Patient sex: F
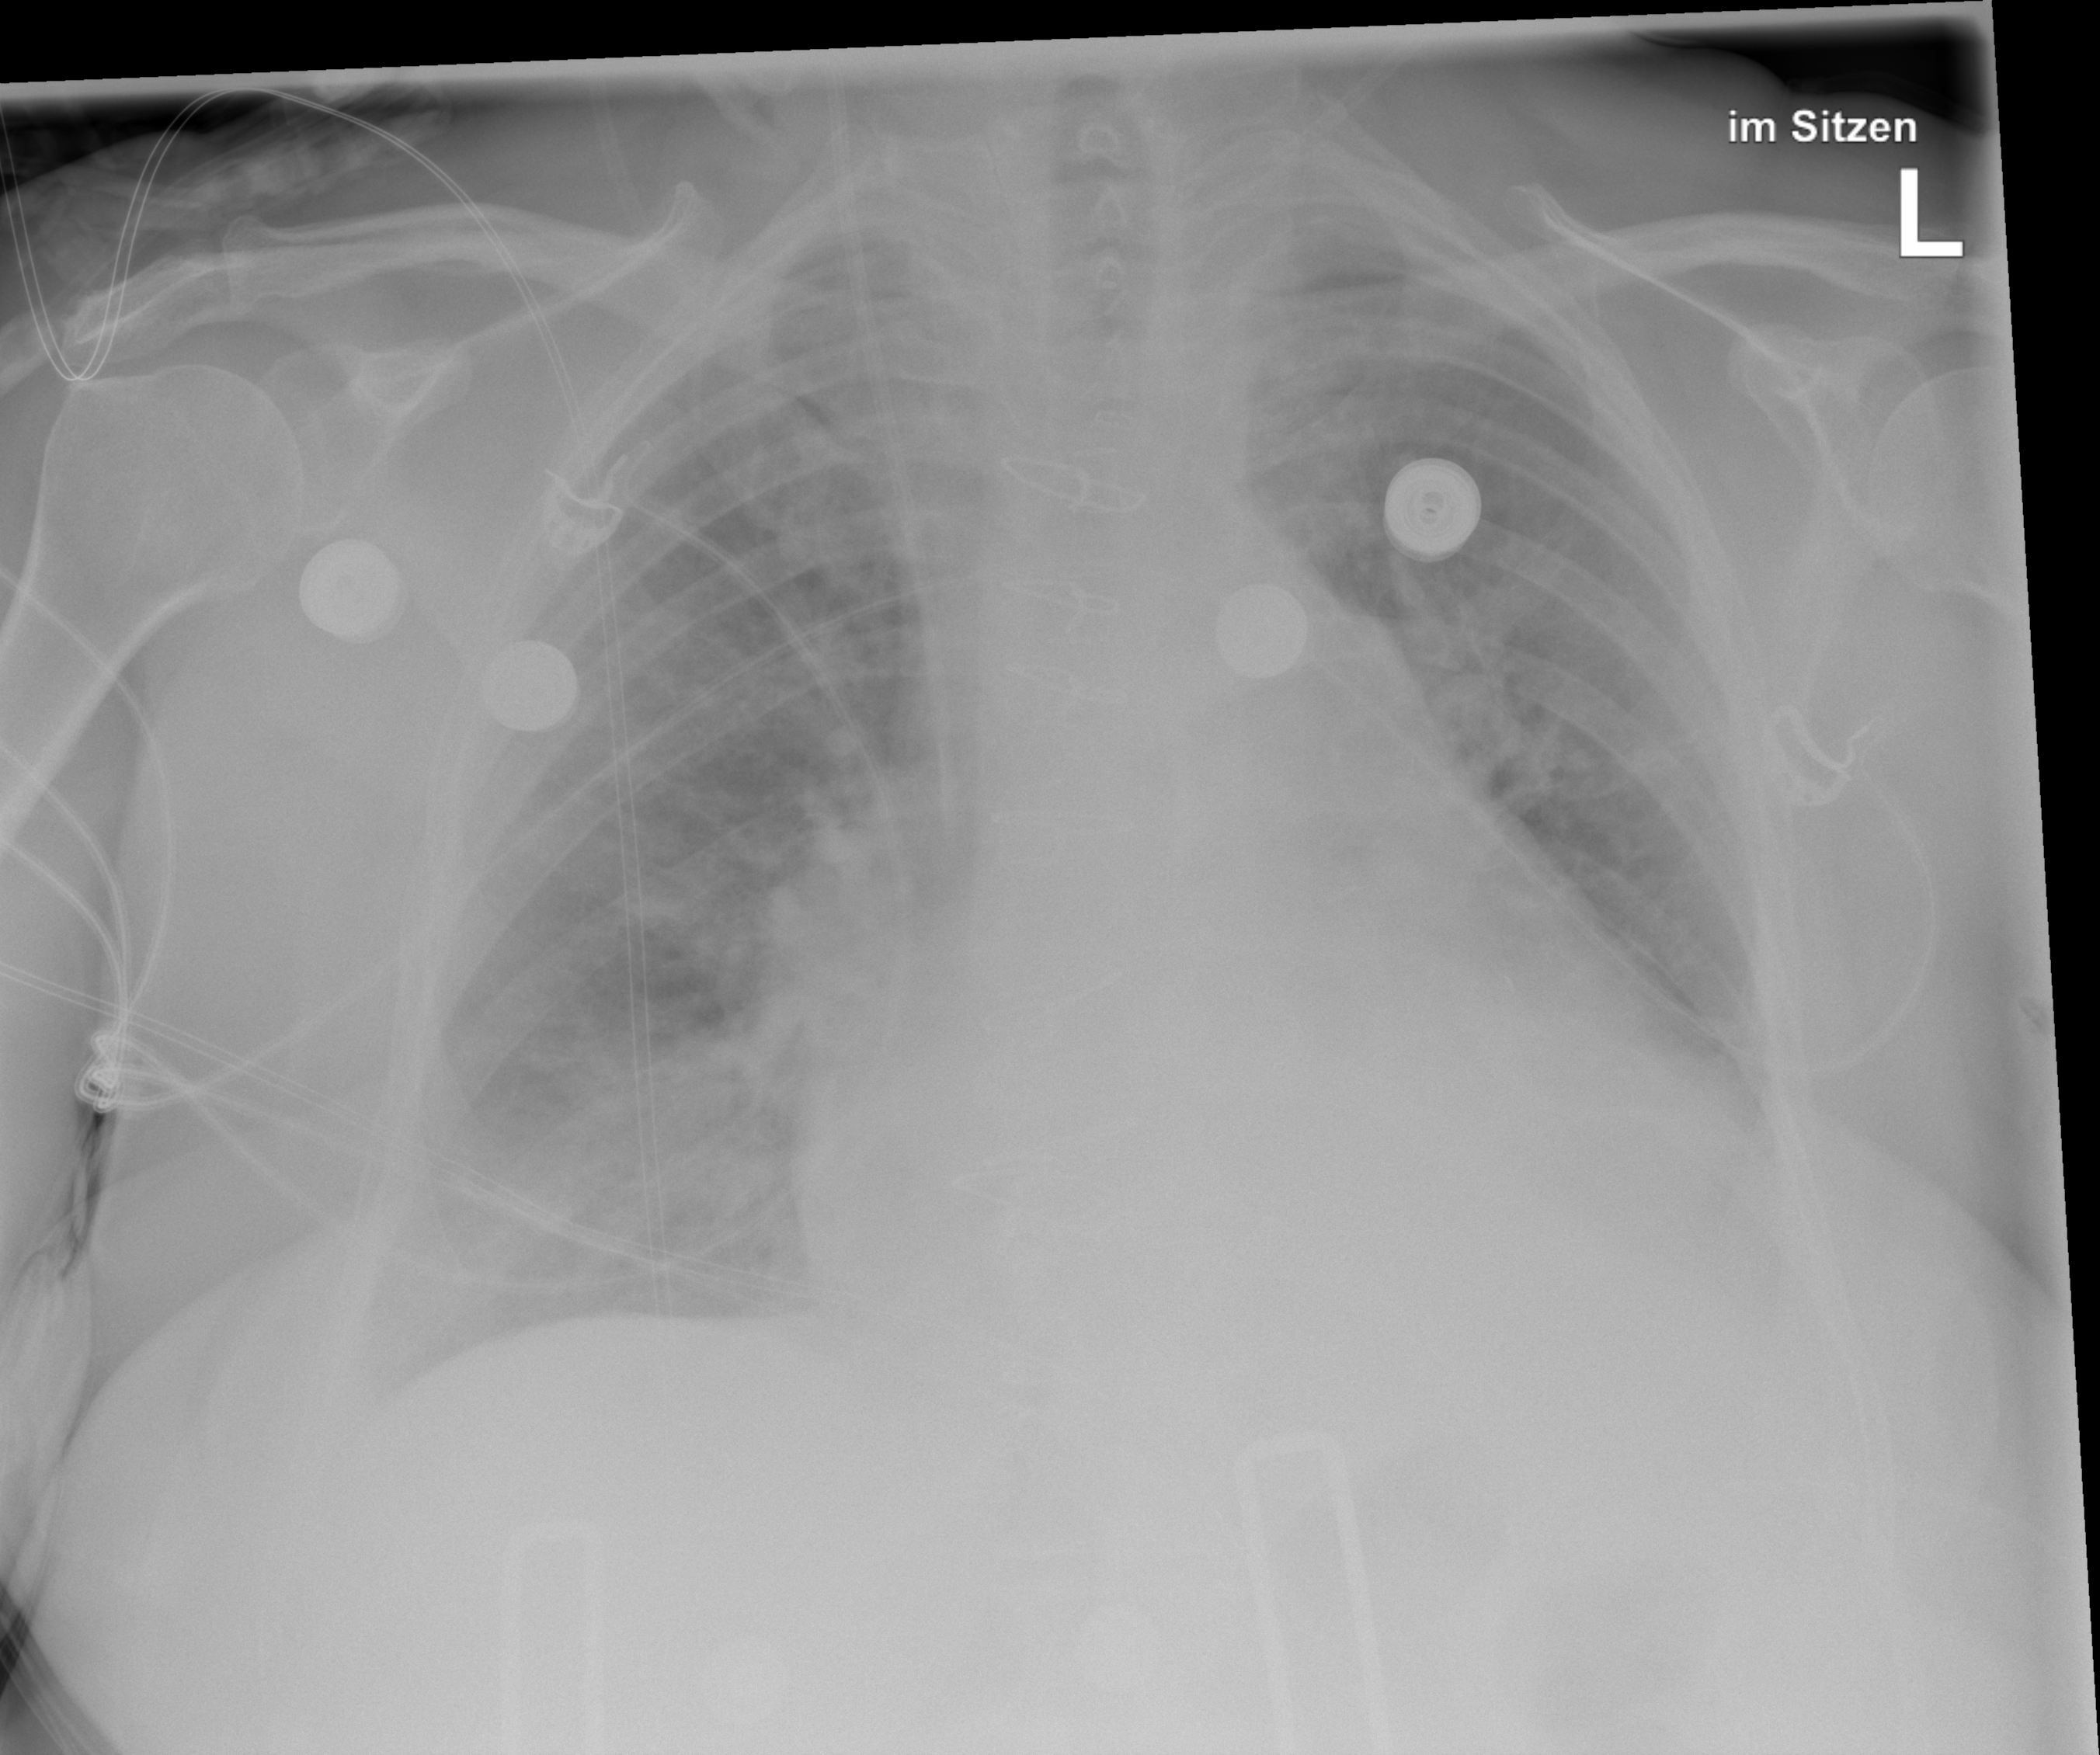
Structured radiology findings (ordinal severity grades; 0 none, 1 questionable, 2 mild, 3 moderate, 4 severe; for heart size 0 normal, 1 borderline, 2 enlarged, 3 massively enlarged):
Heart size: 3
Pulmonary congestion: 1
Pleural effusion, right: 2
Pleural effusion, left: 0
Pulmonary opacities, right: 2
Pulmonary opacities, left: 0
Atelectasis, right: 0
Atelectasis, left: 0